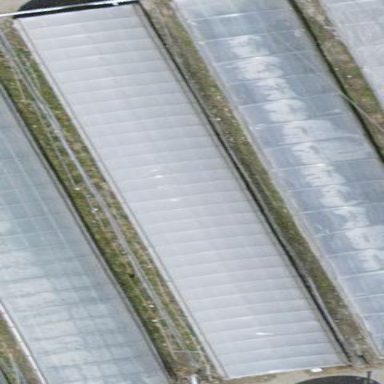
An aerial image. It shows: Greenhouse.